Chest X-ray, AP view. Patient: 45 years old, sex M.
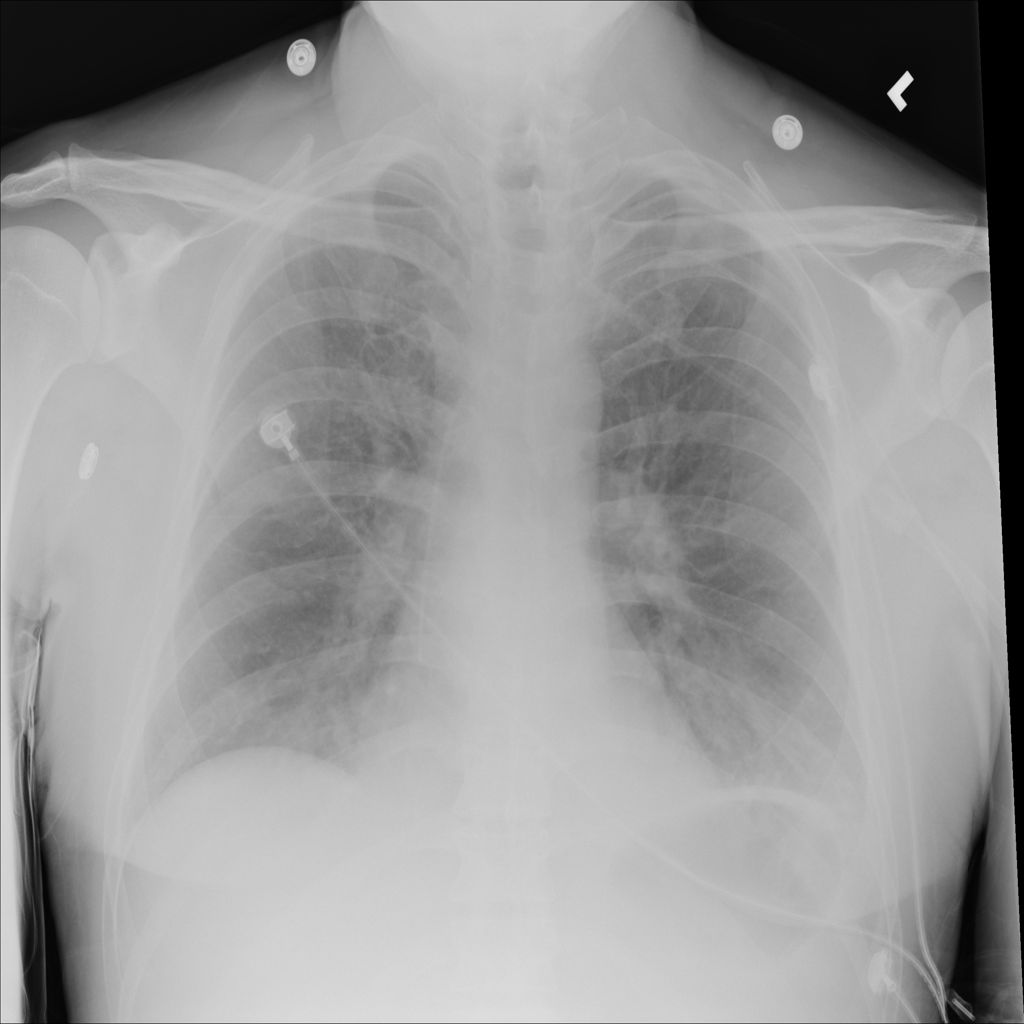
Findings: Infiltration